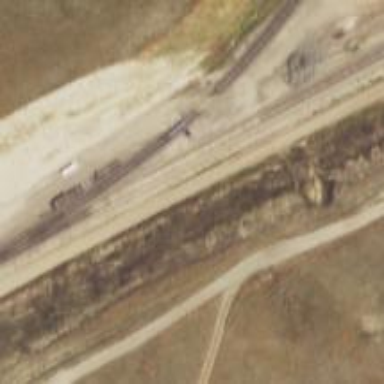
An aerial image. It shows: Disused railway spur line.